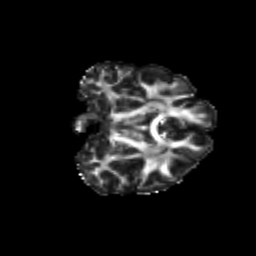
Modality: FA
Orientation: coronal
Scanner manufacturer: siemens
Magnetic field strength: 3 T
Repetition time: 9.2 s
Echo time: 0.084 s